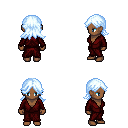
a pixel art fantasy rpg character, female body template, human, dark skin, red robe, red pants, white cyan loose hair, four views (front, back, left, right), 2x2 character sprite sheet, small pixel art, hard edges, no anti-aliasing